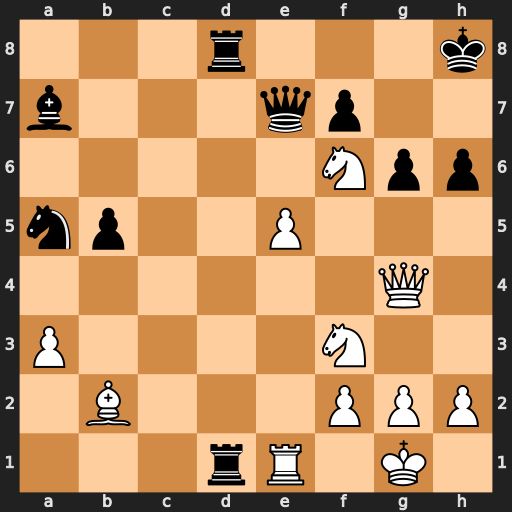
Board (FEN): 3r3k/b3qp2/5Npp/np2P3/6Q1/P4N2/1B3PPP/3rR1K1
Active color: w
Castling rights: -
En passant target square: -
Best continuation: Qf4 Kg7 Ng4 g5 e6+